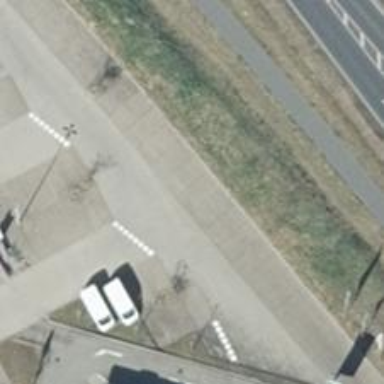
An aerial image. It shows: Road serving as parking aisle.